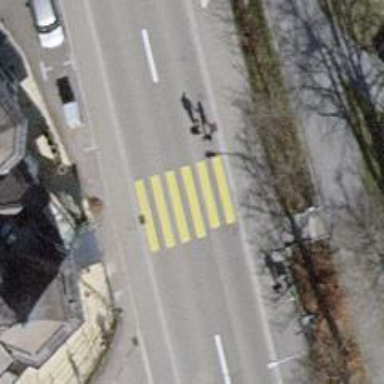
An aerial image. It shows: Uncontrolled road crossing.